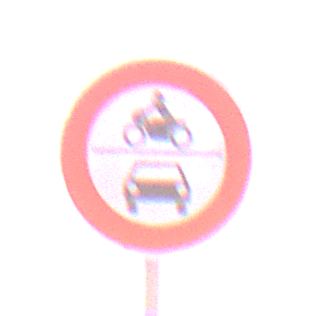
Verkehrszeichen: VerbotKraftfahrzeuge
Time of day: SunriseSunset
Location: Outdoor (Urban)
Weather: PartlyCloudy
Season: NotSpecified
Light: Natural